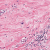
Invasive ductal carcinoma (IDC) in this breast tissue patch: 0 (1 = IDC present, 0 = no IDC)